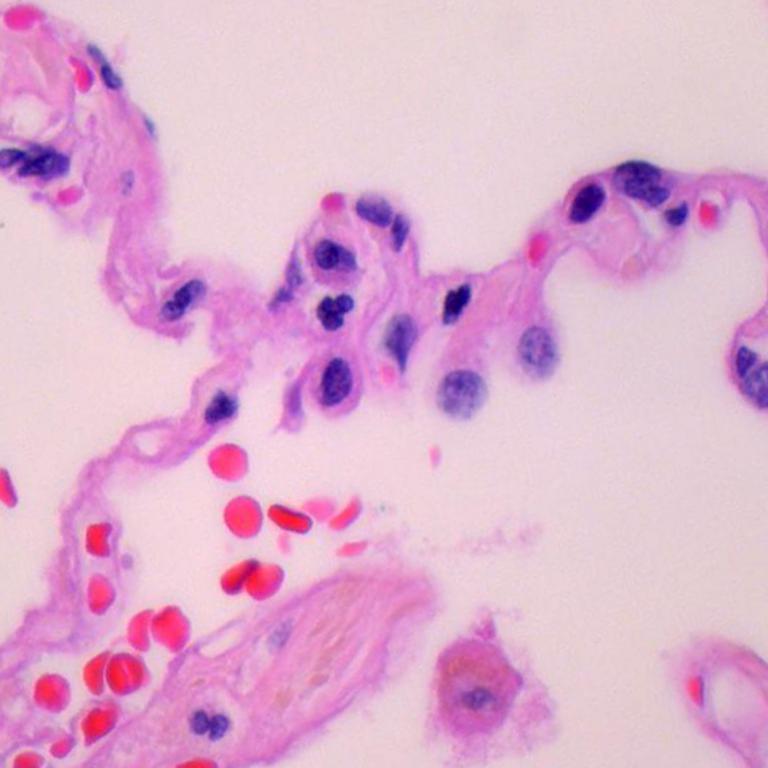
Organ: lung
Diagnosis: benign